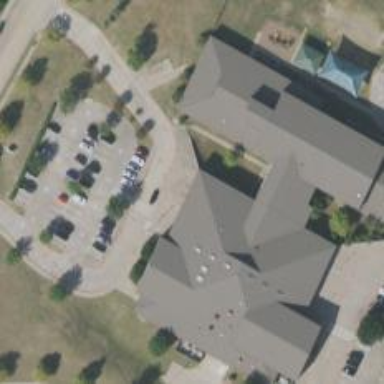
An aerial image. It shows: School building.